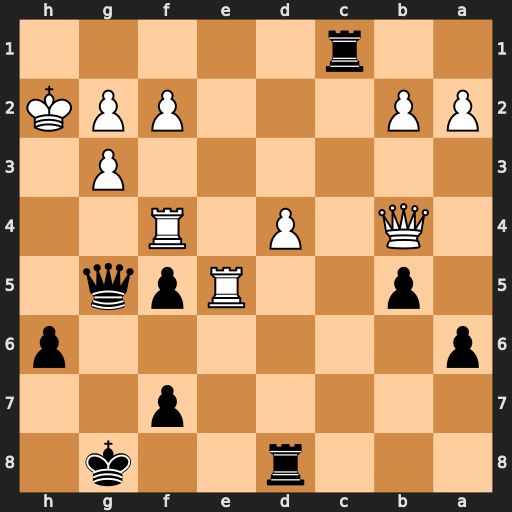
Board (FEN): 3r2k1/5p2/p6p/1p2Rpq1/1Q1P1R2/6P1/PP3PPK/2r5
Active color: b
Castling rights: -
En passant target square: -
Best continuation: Qh5+ Rh4 Qd1 Re1 Qxe1 Qxe1 Rxe1